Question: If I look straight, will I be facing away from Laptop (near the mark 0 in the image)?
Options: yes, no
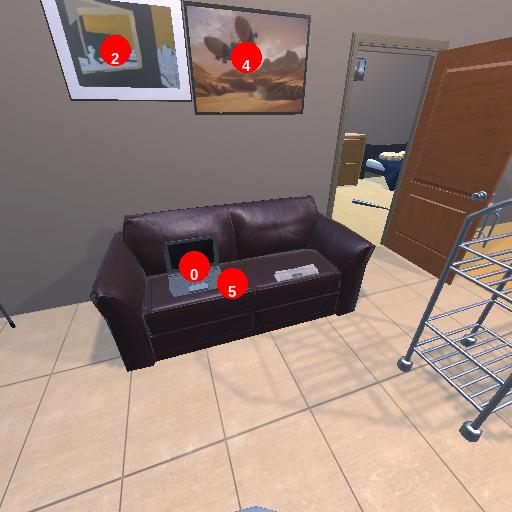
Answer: yes